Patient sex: F
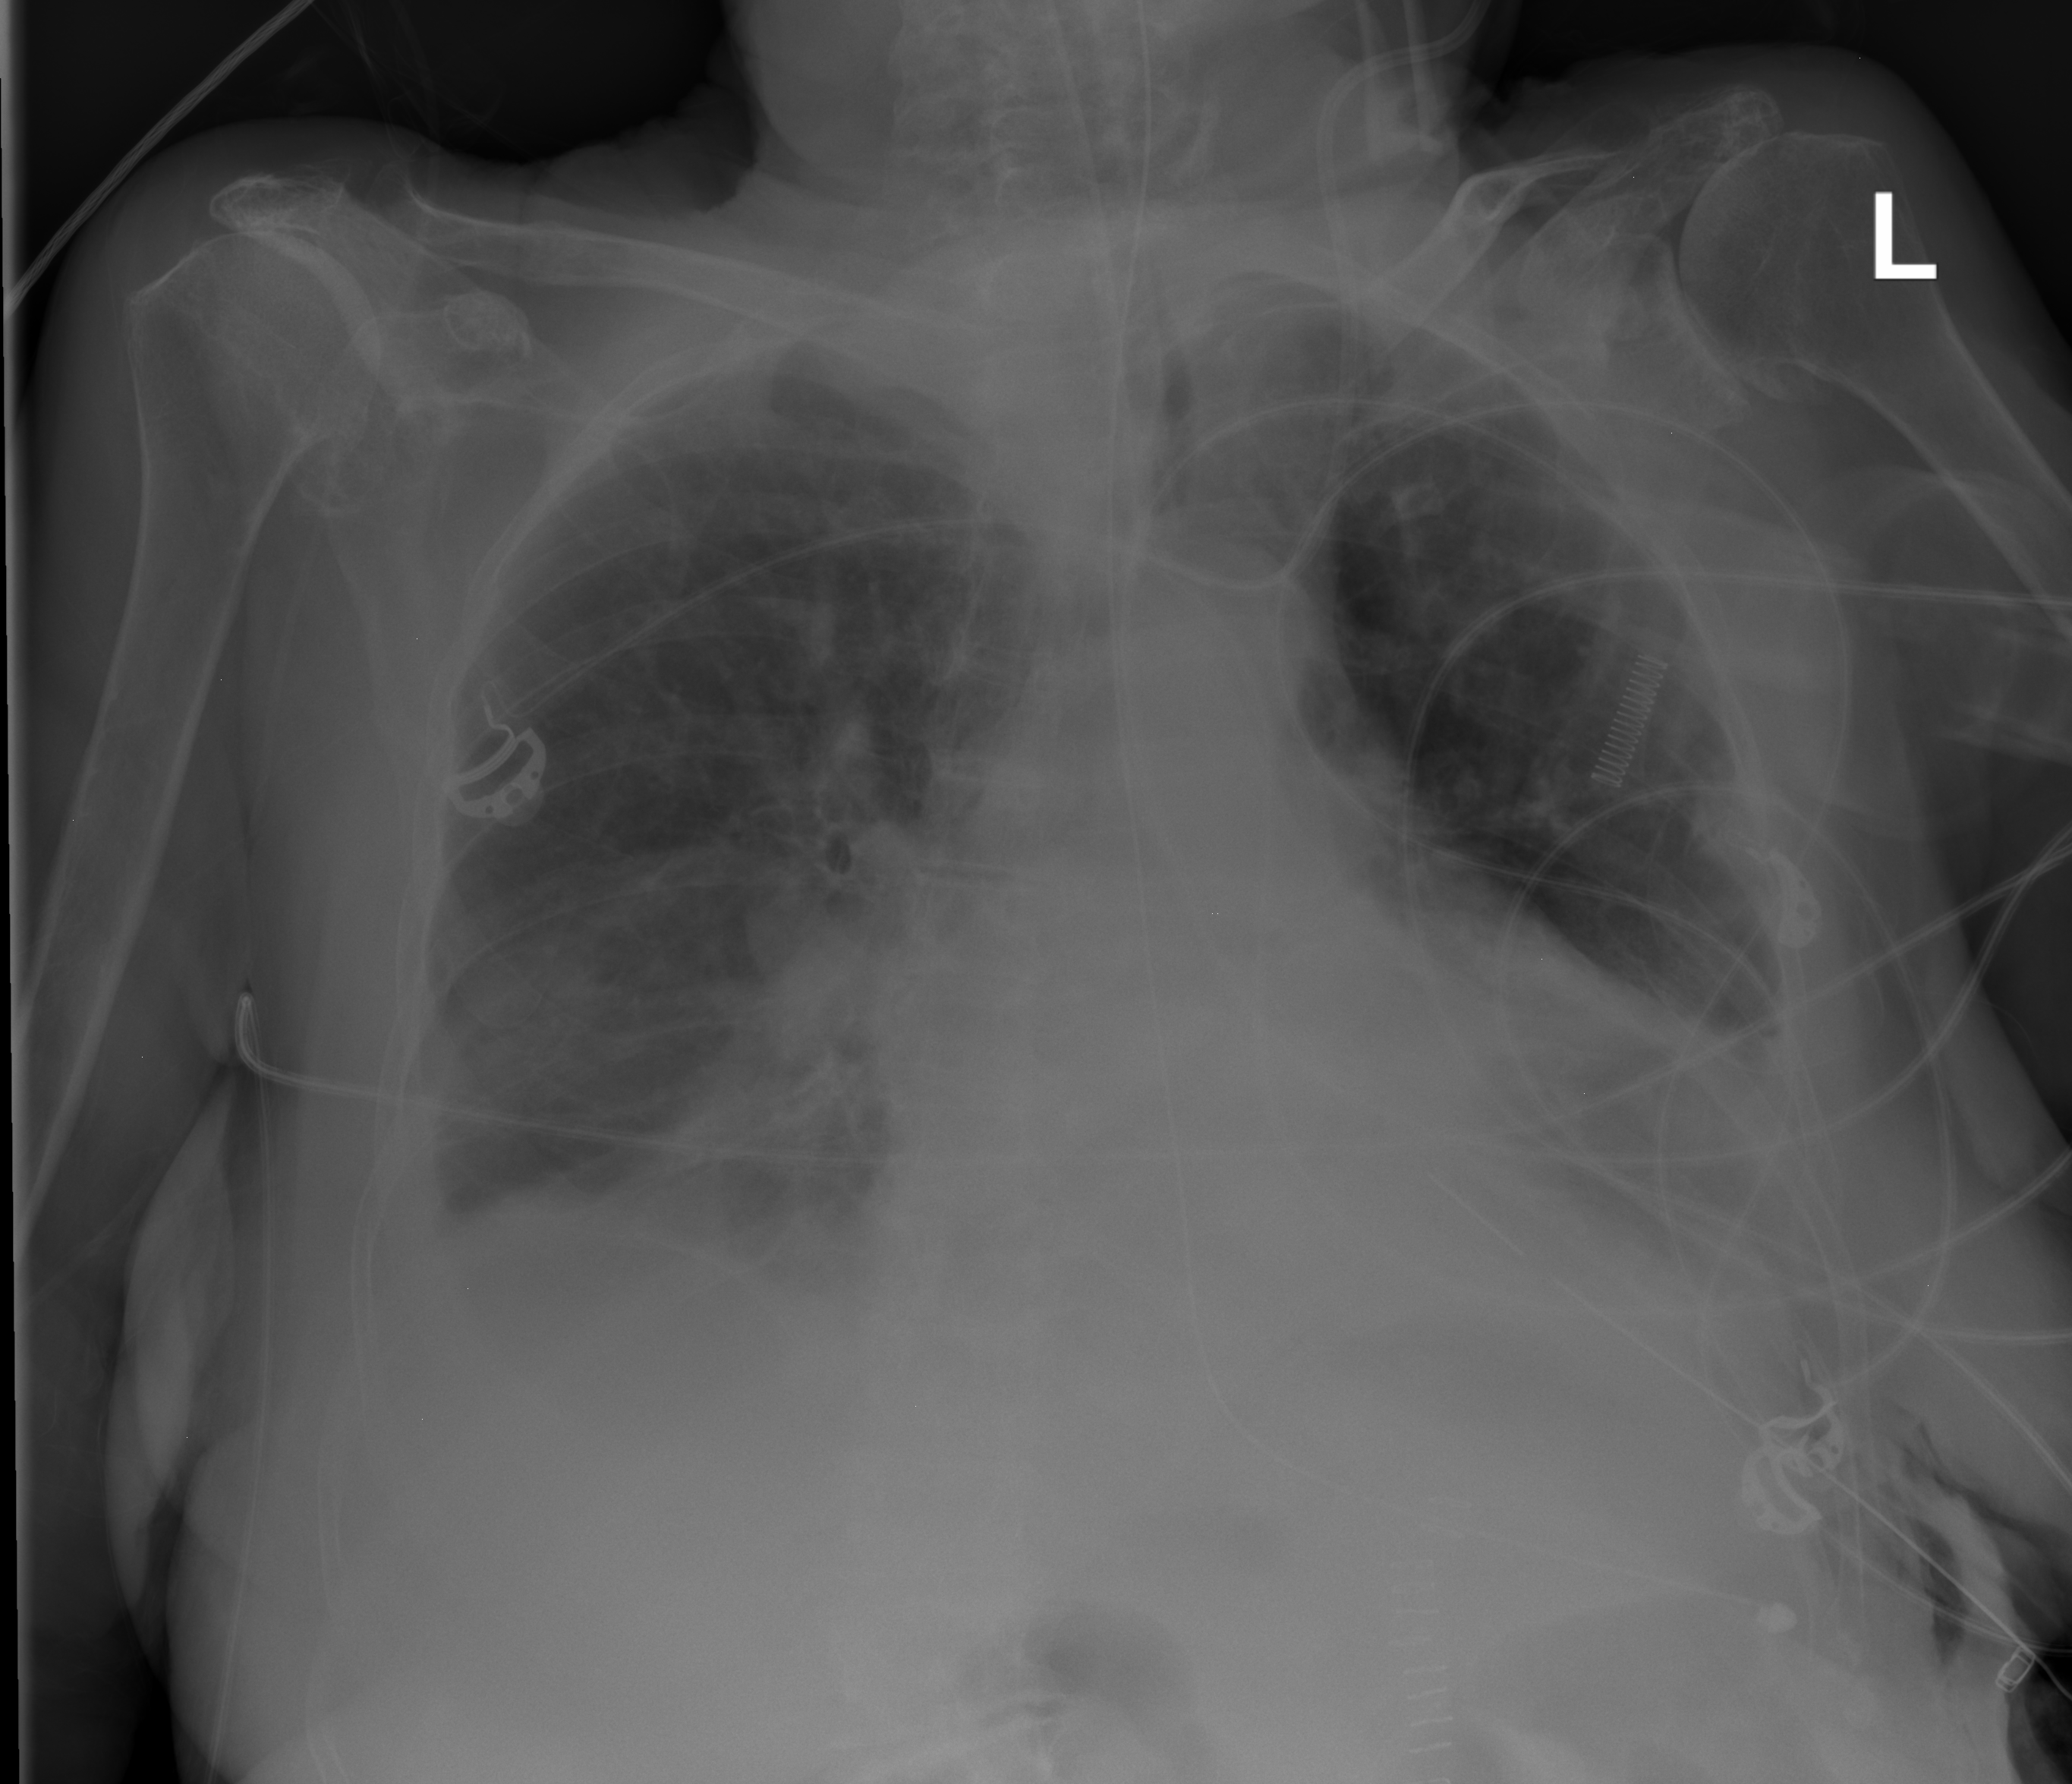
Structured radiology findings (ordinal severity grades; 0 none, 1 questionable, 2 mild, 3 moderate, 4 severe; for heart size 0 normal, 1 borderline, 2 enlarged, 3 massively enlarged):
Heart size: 2
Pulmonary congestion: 0
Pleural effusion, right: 2
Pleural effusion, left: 1
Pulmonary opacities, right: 2
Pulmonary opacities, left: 1
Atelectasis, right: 3
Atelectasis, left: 3